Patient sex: M
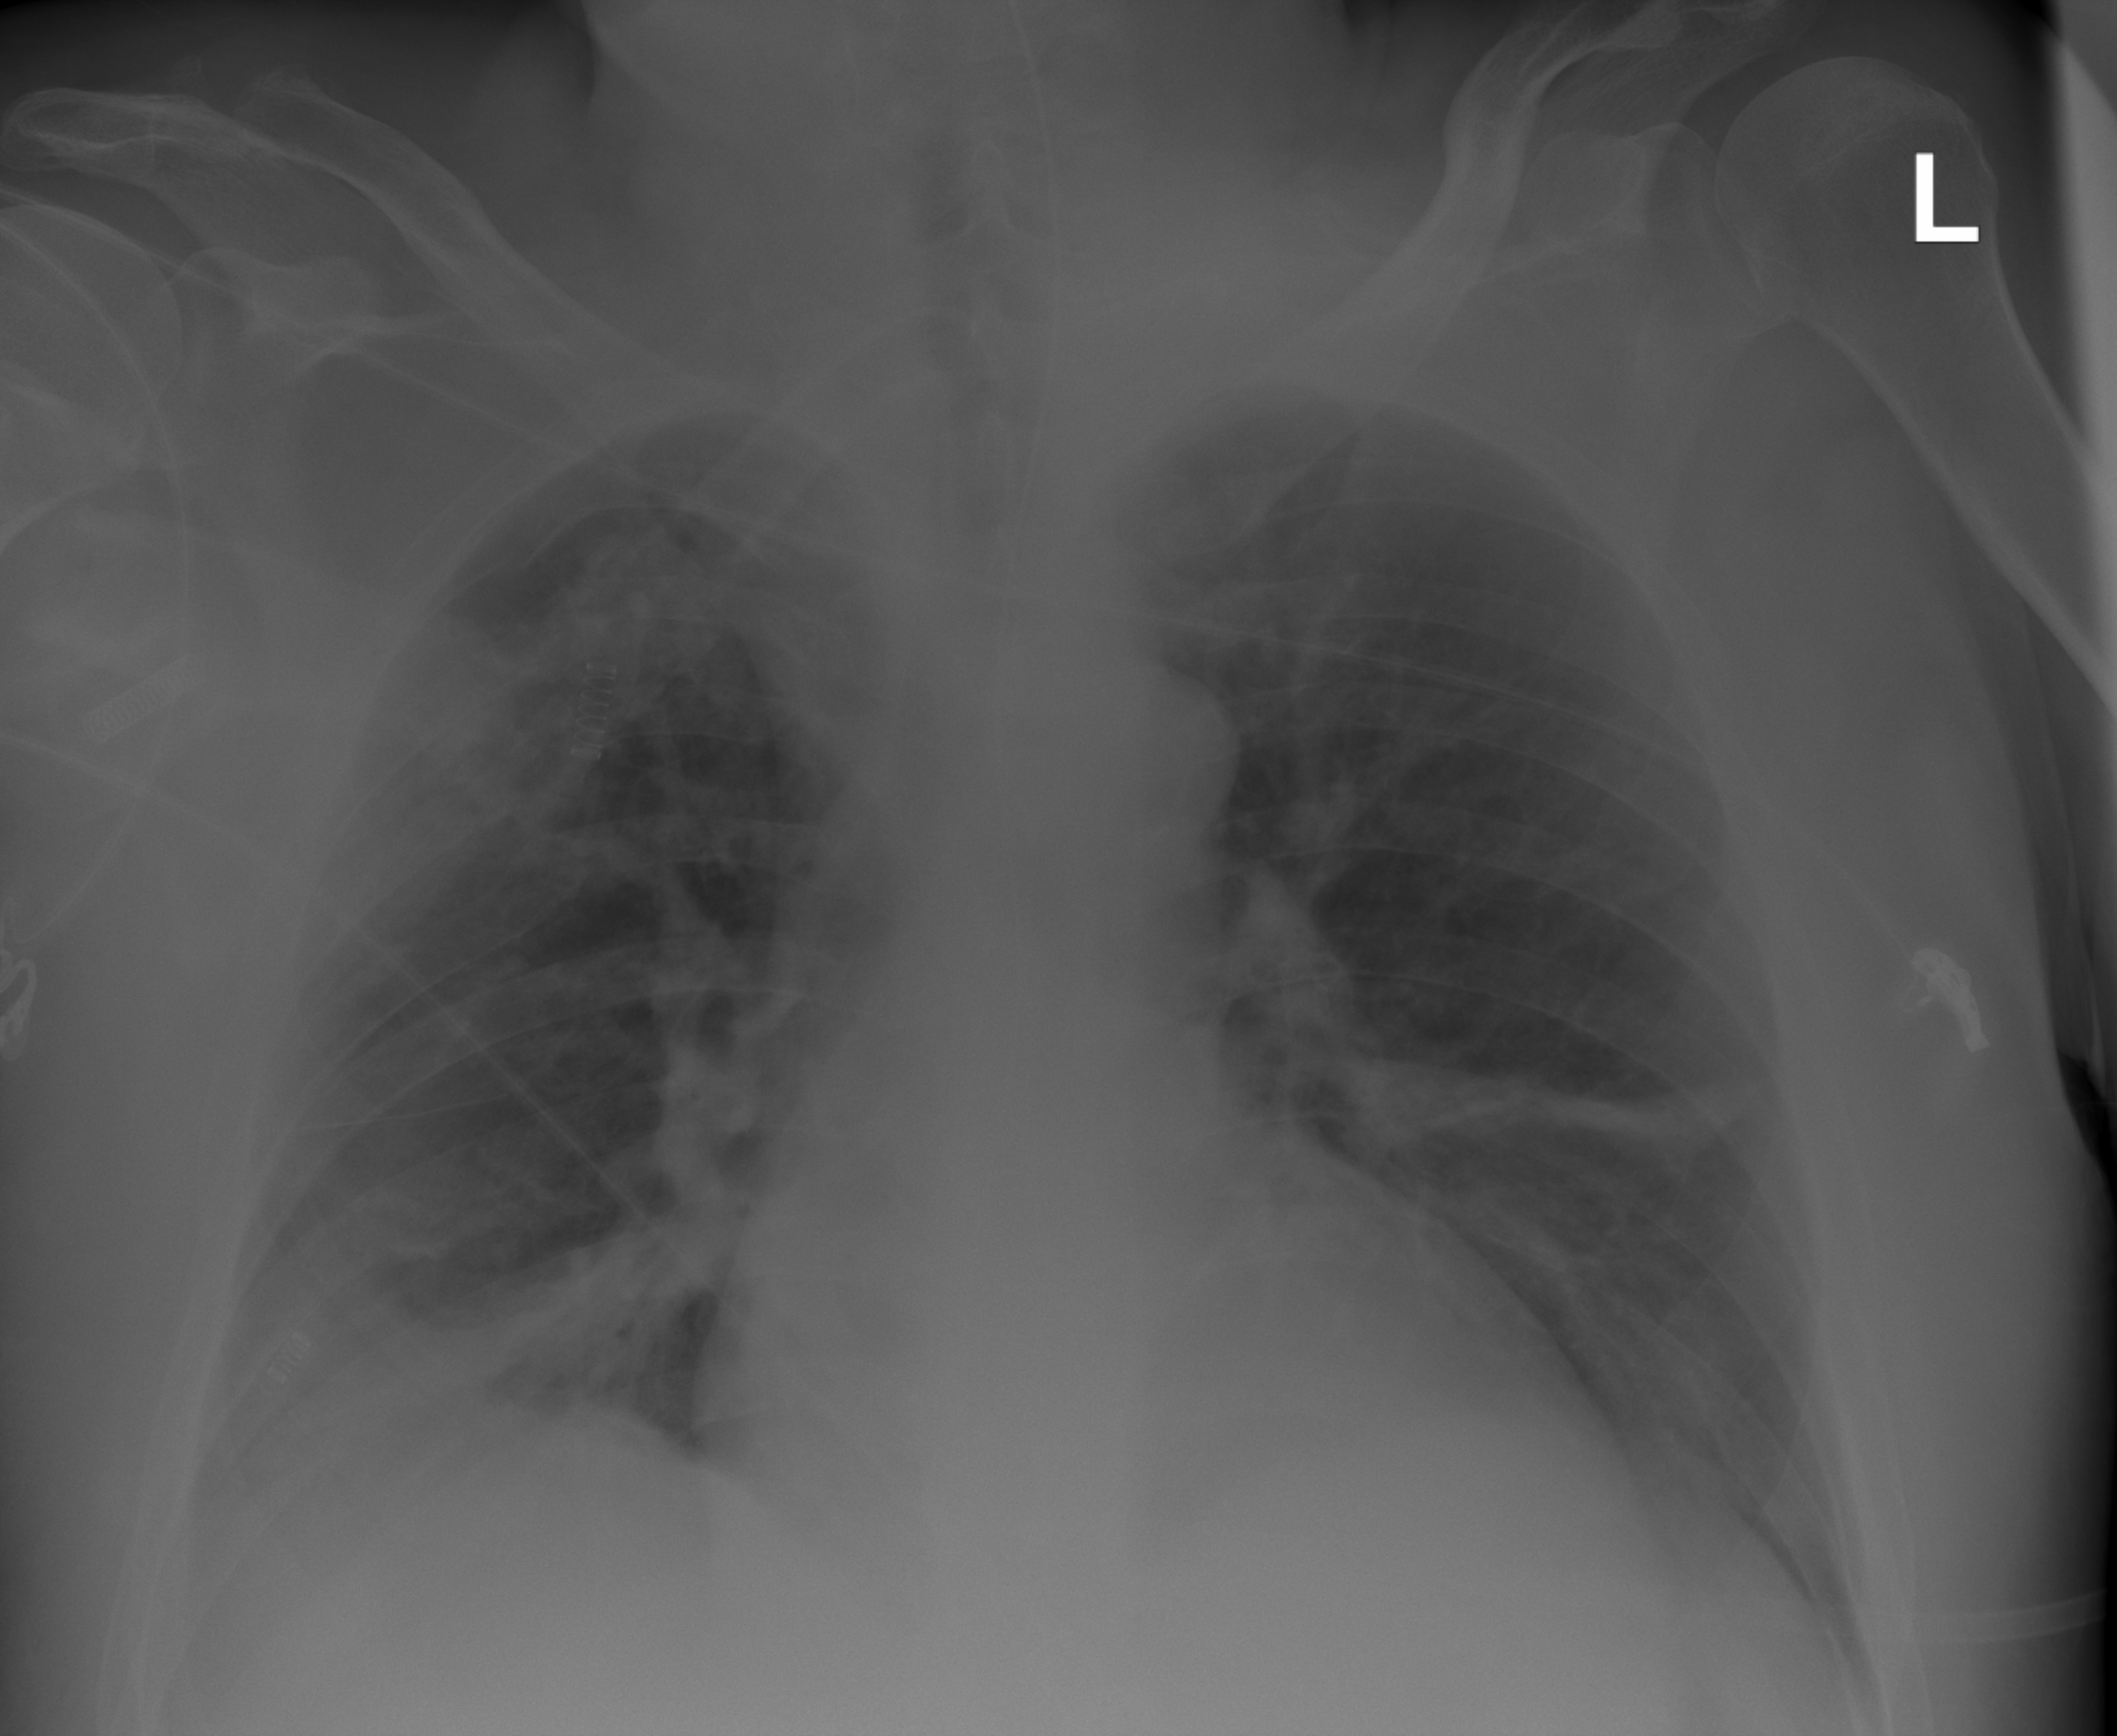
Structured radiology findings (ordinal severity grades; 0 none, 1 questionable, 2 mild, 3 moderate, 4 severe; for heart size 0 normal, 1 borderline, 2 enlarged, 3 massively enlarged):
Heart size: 2
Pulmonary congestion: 0
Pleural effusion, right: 2
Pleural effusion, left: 0
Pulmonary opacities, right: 2
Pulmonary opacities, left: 1
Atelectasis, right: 3
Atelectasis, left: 2